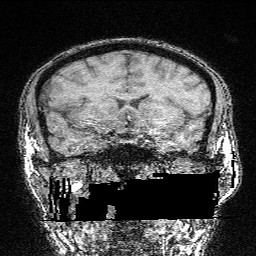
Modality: FLASH
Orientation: sagittal
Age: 30
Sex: male